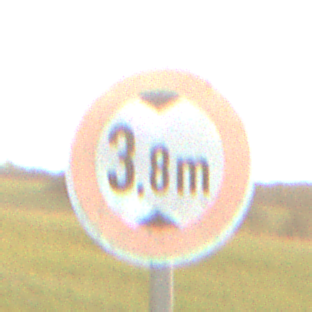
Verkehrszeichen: TatsaechlicheHoehe
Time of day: SunriseSunset
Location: Outdoor (Nature)
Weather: PartlyCloudy
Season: NotSpecified
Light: Natural